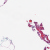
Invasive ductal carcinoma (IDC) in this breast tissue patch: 0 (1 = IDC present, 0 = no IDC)